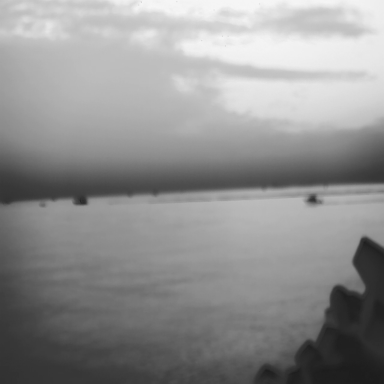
There are five objects shown in the infrared image, including four bulk_carriers, and a canoe.